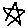
Label: star